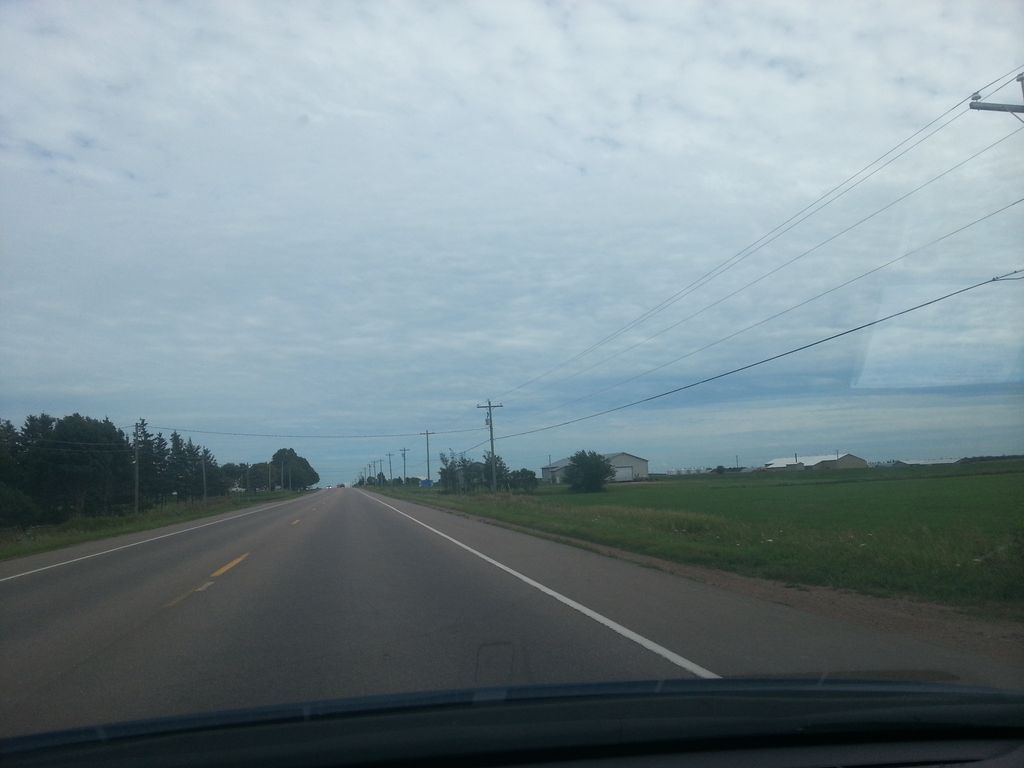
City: charlottetown